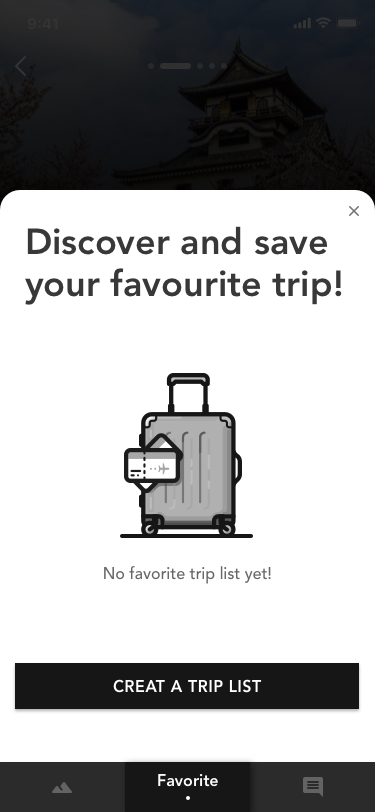
Text in this UI design:
14/16
3 DAYS ( 20   22 Mar 2019 )
$512
Description
Destination
Route
Review
Tour code:
NNSGN5843-007-200719VN-H
Nagoya
& Tokyo
May 20
Ha Noi
Nagota
May 21
Nagota
With over two million inhabitants, Nagoya (名古屋) is Japan's fourth most populated city. It is the capital of Aichi Prefecture and the principal city of the Nobi plain, one of Honshu's three large plains and metropolitan and industrial centers.
About
Discover and save your favourite trip!
No favorite trip list yet!